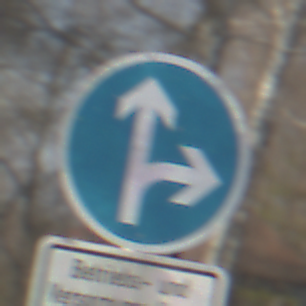
Verkehrszeichen: VorgeschriebeneFahrtrichtungGeradeausOderRechts
Zusatzzeichen unten: BesondereFahrzeugeUndTransportgueter9
Umgebung: Outdoor, Suburban
Tageszeit: MorningAfternoon
Wetter: PartlyCloudy
Licht: Natural
Jahreszeit: NotSpecified
Kontrast: HighContrast